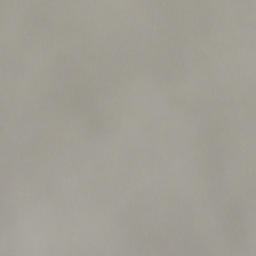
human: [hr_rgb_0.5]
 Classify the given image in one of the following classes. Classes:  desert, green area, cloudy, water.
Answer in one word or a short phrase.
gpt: cloudy